Question: I've got a 3D iPhone vector and I want to have a sprite animation of screens on top of it.
I'm creating a 'div' as mask on top of the iPhone, with the sprite background (animating via transition & background-position).
However, the iPhone is already in the correct 3D position, but in able to use a sprite image in 3D with a mask, the div should be rotated 3D too. Too bad I'm already over an hour trying to figure out the correct values to position the div correctly on top of the iPhone.
I'm currently using the values of: 'perspective', 'skew', 'rotateX', 'rotateY' & 'rotateZ'.
Too bad Photoshop (CC) doesn't give perspective and XYZ-axis values when performing a perspective transformation, otherwise this would be very simple.
So who knows a great way to figure out the correct values, besides trial & error.
Note: I can't use a regular iPhone image and apply 3D values on it and after that, apply the same values to the mask on top of it, because that would mean you'd have a flat 3D object.
Thanks!
, with 'perspective(1000px) rotate(-72deg) rotateX(0deg) rotateY(40deg) rotateZ(11deg) skew(0deg, 20deg);' coming from a standard 16:9 portrait image.

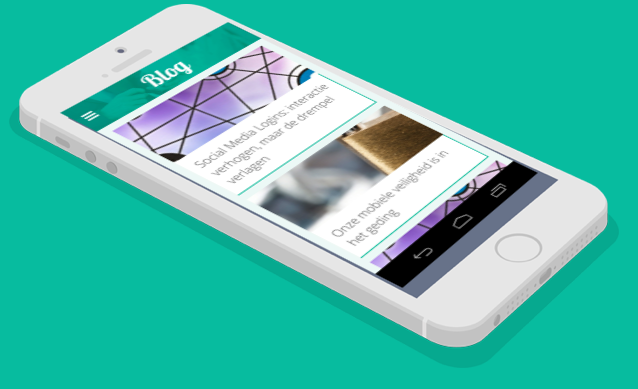
Answer: It looks like you want some thing along the lines of:
'''
-webkit-transform: rotateX(60deg) rotateY(20deg) rotateZ(-60deg);
-moz-transform: rotateX(60deg) rotateY(20deg) rotateZ(-60deg);
-o-transform: rotateX(60deg) rotateY(20deg) rotateZ(-60deg);
-ms-transform: rotateX(60deg) rotateY(20deg) rotateZ(-60deg);
transform: rotateX(60deg) rotateY(20deg) rotateZ(-60deg);
'''
Given the fact the screen x and y axis are consistent at all four points you should be able to do this without using skew, and likely with a perspective of zero.
Once the eleemnt has been transformed correctly in 3d space, you can shift it on the x and y axis using the transform origin, e.g:
'''
-webkit-transform-origin: 20px 50%;
-moz-transform-origin: 20px 50%;
-o-transform-origin: 20px 50%;
-ms-transform-origin: 20px 50%;
transform-origin: 20px 50%;
'''